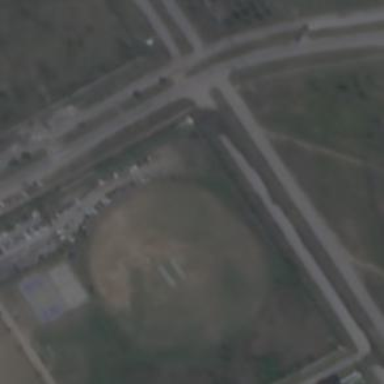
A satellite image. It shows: Grass pitch for cricket.